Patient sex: F
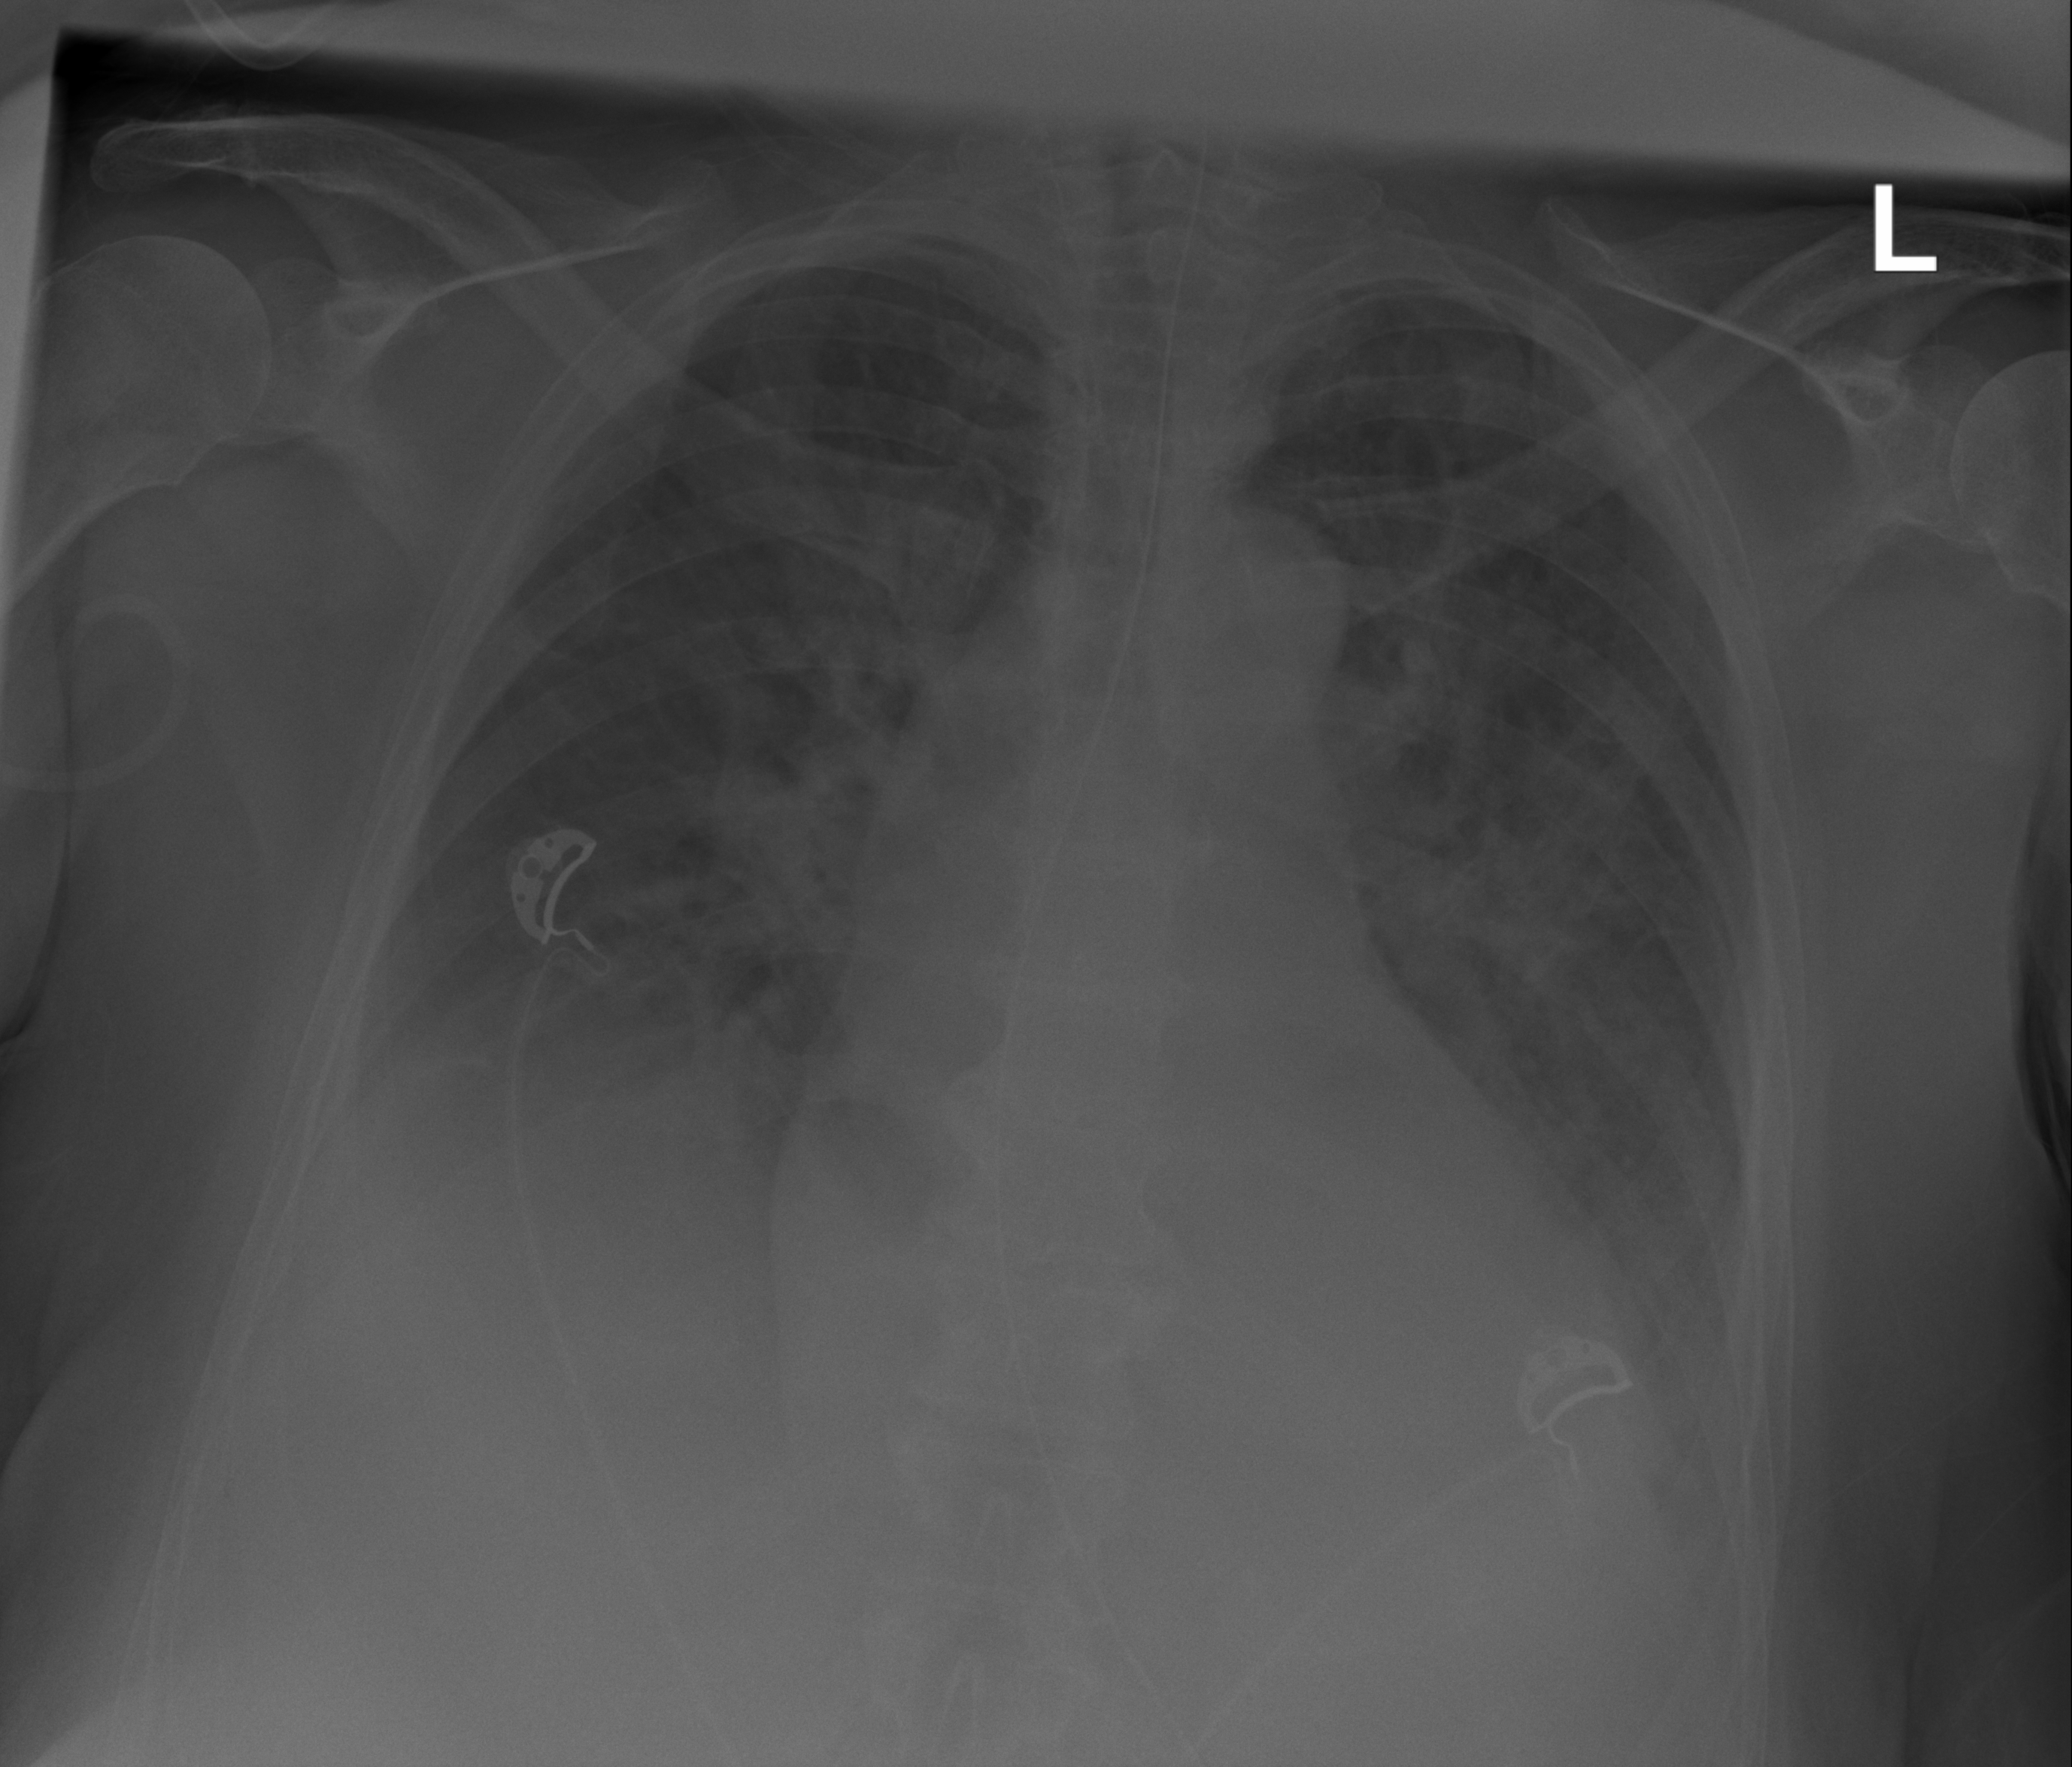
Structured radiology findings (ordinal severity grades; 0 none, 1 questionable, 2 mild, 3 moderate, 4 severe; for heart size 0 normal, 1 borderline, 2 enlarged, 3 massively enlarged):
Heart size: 1
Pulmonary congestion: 3
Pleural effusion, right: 2
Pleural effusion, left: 2
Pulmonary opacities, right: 2
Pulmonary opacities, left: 2
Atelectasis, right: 2
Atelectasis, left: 2